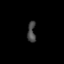
Tissue: lung
Cell type: Myeloid cells
Senescence score: 0.5698
Nuclear area (px): 161
Mean DAPI intensity: 70.696